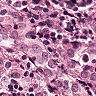
Metastatic tissue present: no